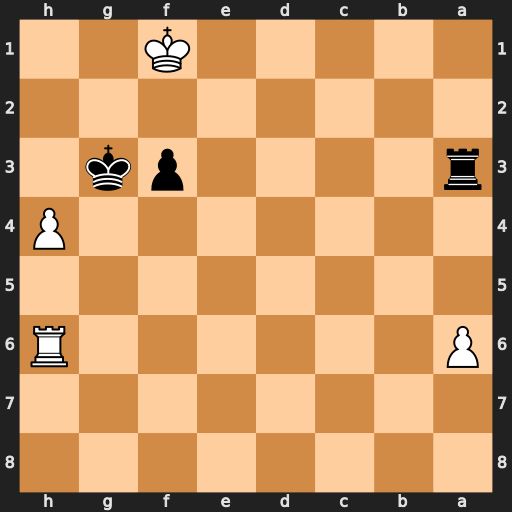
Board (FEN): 8/8/P6R/8/7P/r4pk1/8/5K2
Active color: b
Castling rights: -
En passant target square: -
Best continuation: Ra1#